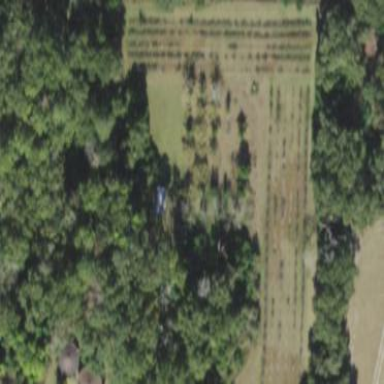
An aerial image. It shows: Plant nursery with trees.